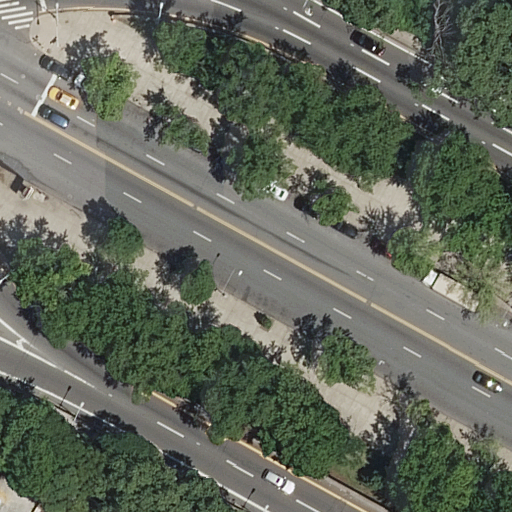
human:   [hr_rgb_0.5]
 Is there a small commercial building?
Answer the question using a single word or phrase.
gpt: no

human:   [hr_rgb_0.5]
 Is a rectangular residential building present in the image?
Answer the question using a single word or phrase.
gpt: yes

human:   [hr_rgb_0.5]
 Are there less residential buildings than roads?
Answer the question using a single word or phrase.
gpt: yes

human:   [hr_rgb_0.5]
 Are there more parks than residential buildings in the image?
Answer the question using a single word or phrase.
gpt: yes

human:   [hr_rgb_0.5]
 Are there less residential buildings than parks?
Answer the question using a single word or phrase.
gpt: yes

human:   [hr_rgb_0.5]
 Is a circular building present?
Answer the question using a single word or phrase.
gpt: no

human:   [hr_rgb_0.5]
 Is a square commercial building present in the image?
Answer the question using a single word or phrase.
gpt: no

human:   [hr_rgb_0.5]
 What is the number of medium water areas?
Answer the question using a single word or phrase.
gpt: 0

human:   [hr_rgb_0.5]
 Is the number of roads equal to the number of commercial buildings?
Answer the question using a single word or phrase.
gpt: no

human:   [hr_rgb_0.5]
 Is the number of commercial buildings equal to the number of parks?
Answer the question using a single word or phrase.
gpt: no

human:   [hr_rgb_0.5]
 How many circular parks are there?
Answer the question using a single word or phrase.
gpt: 0

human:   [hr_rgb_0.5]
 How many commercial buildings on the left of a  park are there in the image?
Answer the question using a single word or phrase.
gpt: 0

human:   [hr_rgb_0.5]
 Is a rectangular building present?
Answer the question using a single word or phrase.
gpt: yes

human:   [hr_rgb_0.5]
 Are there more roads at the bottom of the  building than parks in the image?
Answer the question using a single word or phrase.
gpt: yes

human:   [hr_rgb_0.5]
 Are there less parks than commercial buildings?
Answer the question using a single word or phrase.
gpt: no

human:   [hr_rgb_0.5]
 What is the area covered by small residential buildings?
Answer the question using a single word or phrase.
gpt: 0m2

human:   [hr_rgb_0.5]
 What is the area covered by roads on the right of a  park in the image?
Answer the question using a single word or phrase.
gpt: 0m2

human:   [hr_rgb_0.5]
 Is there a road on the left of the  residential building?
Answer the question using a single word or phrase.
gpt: yes

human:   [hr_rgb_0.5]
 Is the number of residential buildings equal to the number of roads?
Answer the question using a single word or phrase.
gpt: no

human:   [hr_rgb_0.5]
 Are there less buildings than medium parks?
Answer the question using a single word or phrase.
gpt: no

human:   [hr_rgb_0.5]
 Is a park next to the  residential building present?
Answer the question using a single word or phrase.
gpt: yes

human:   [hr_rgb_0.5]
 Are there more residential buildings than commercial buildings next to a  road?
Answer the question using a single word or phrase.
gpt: yes

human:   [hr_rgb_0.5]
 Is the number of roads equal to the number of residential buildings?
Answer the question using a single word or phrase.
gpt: no

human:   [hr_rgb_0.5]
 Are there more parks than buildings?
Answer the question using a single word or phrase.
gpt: yes

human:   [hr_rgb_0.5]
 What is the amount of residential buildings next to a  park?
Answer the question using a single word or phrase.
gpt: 1

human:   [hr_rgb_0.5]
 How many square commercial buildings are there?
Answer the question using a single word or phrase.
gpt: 0

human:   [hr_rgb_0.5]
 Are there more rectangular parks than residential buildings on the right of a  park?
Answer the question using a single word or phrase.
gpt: yes

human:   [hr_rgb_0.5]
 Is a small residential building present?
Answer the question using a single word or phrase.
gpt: no

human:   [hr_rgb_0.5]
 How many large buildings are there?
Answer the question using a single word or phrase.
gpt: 0

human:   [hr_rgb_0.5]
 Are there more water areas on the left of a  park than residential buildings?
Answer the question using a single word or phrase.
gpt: no

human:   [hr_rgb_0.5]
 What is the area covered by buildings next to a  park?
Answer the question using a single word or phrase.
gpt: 190m2

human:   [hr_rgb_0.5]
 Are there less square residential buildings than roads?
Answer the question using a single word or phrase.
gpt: yes

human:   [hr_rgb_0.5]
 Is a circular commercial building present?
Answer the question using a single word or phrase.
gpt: no

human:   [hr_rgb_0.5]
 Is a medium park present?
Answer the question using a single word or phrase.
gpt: no

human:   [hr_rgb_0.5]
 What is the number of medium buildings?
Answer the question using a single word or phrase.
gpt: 1

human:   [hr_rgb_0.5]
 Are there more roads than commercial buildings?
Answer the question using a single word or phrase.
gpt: yes